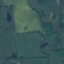
Label: Pasture